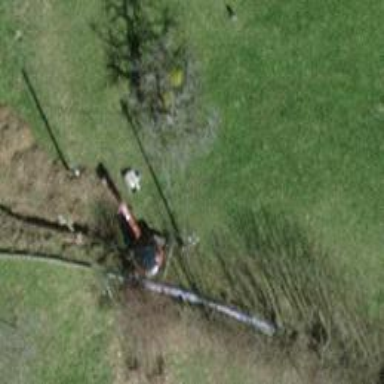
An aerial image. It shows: Minor power line.